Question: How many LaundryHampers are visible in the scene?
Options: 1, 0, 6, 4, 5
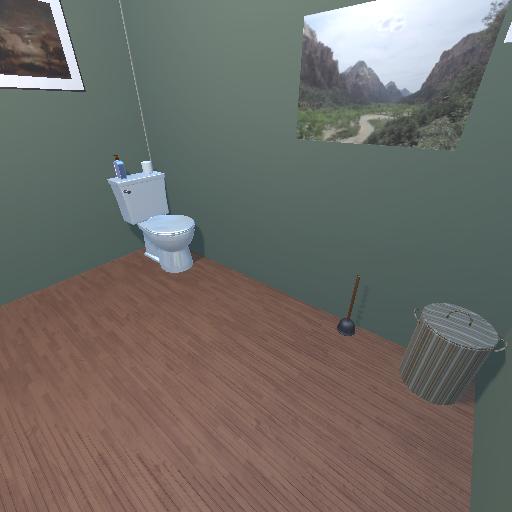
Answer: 1